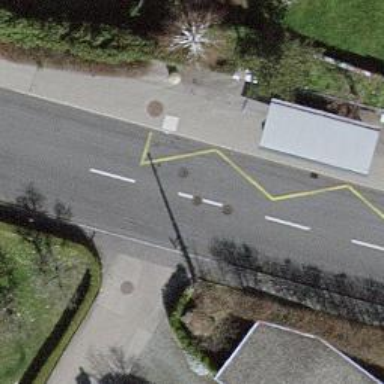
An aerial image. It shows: Bus stop for trolleybuses with designated stop position.